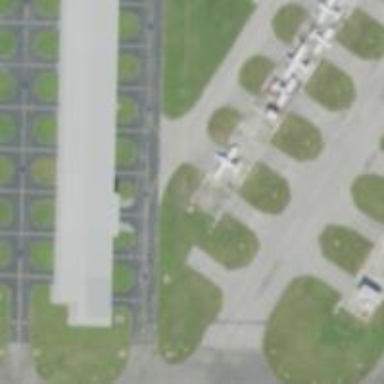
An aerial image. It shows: View of taxiway at the airport.